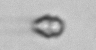
Label: Heterocapsa_rotundata